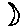
Label: moon